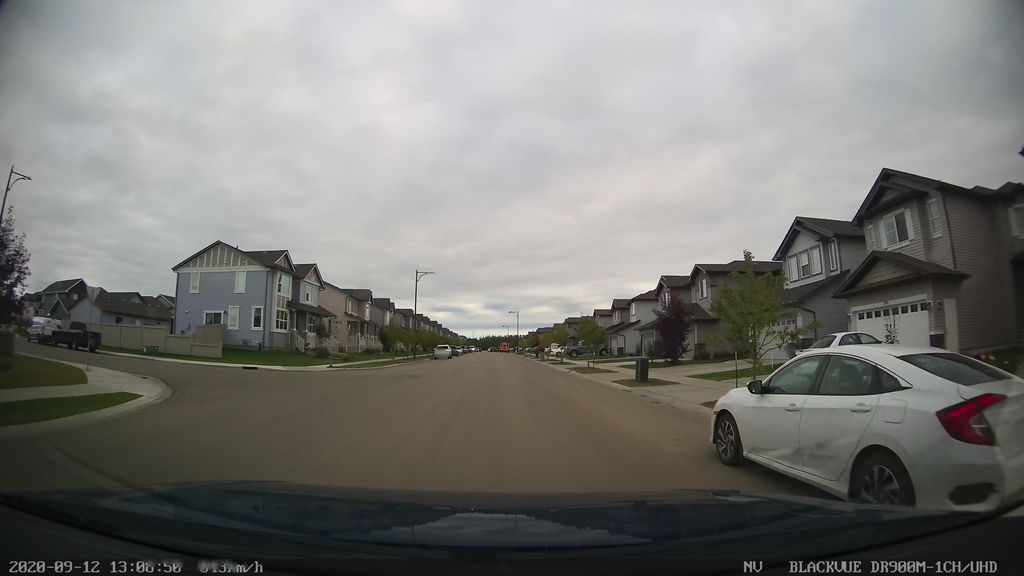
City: edmonton